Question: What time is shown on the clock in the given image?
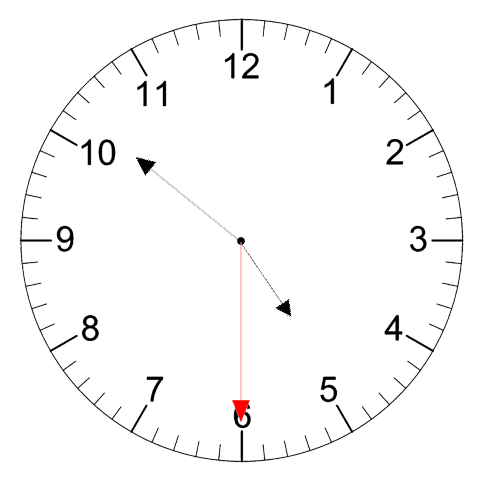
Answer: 04:51:30